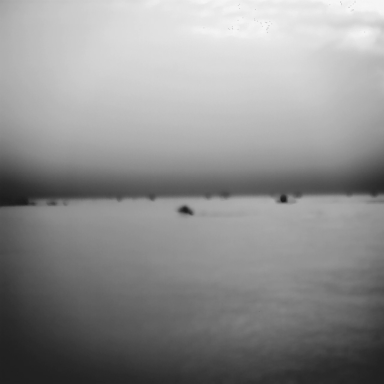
There is a canoe in the infrared image.